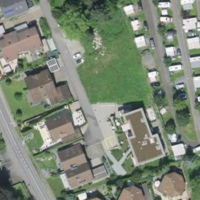
EUNIS habitat code: 53
Species observed at this site:
Milvus milvus